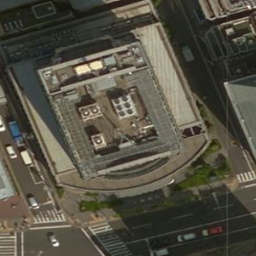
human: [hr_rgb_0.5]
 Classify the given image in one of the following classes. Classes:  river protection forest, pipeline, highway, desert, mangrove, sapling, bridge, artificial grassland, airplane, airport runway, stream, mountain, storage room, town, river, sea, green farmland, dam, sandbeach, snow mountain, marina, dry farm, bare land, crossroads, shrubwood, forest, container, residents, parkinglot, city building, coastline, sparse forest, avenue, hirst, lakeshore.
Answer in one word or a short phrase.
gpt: city building